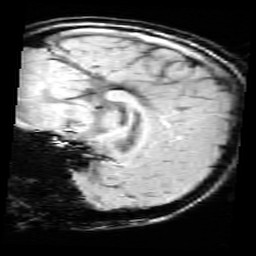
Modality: SWI
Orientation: sagittal
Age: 11
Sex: female
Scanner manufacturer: siemens
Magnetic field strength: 3 T
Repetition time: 0.027 s
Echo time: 0.02 s